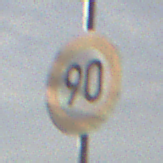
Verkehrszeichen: Geschwindigkeit90
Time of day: MorningAfternoon
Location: Outdoor (Suburban)
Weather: PartlyCloudy
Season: NotSpecified
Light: Natural